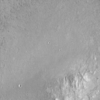
Label: not_dusty